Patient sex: M
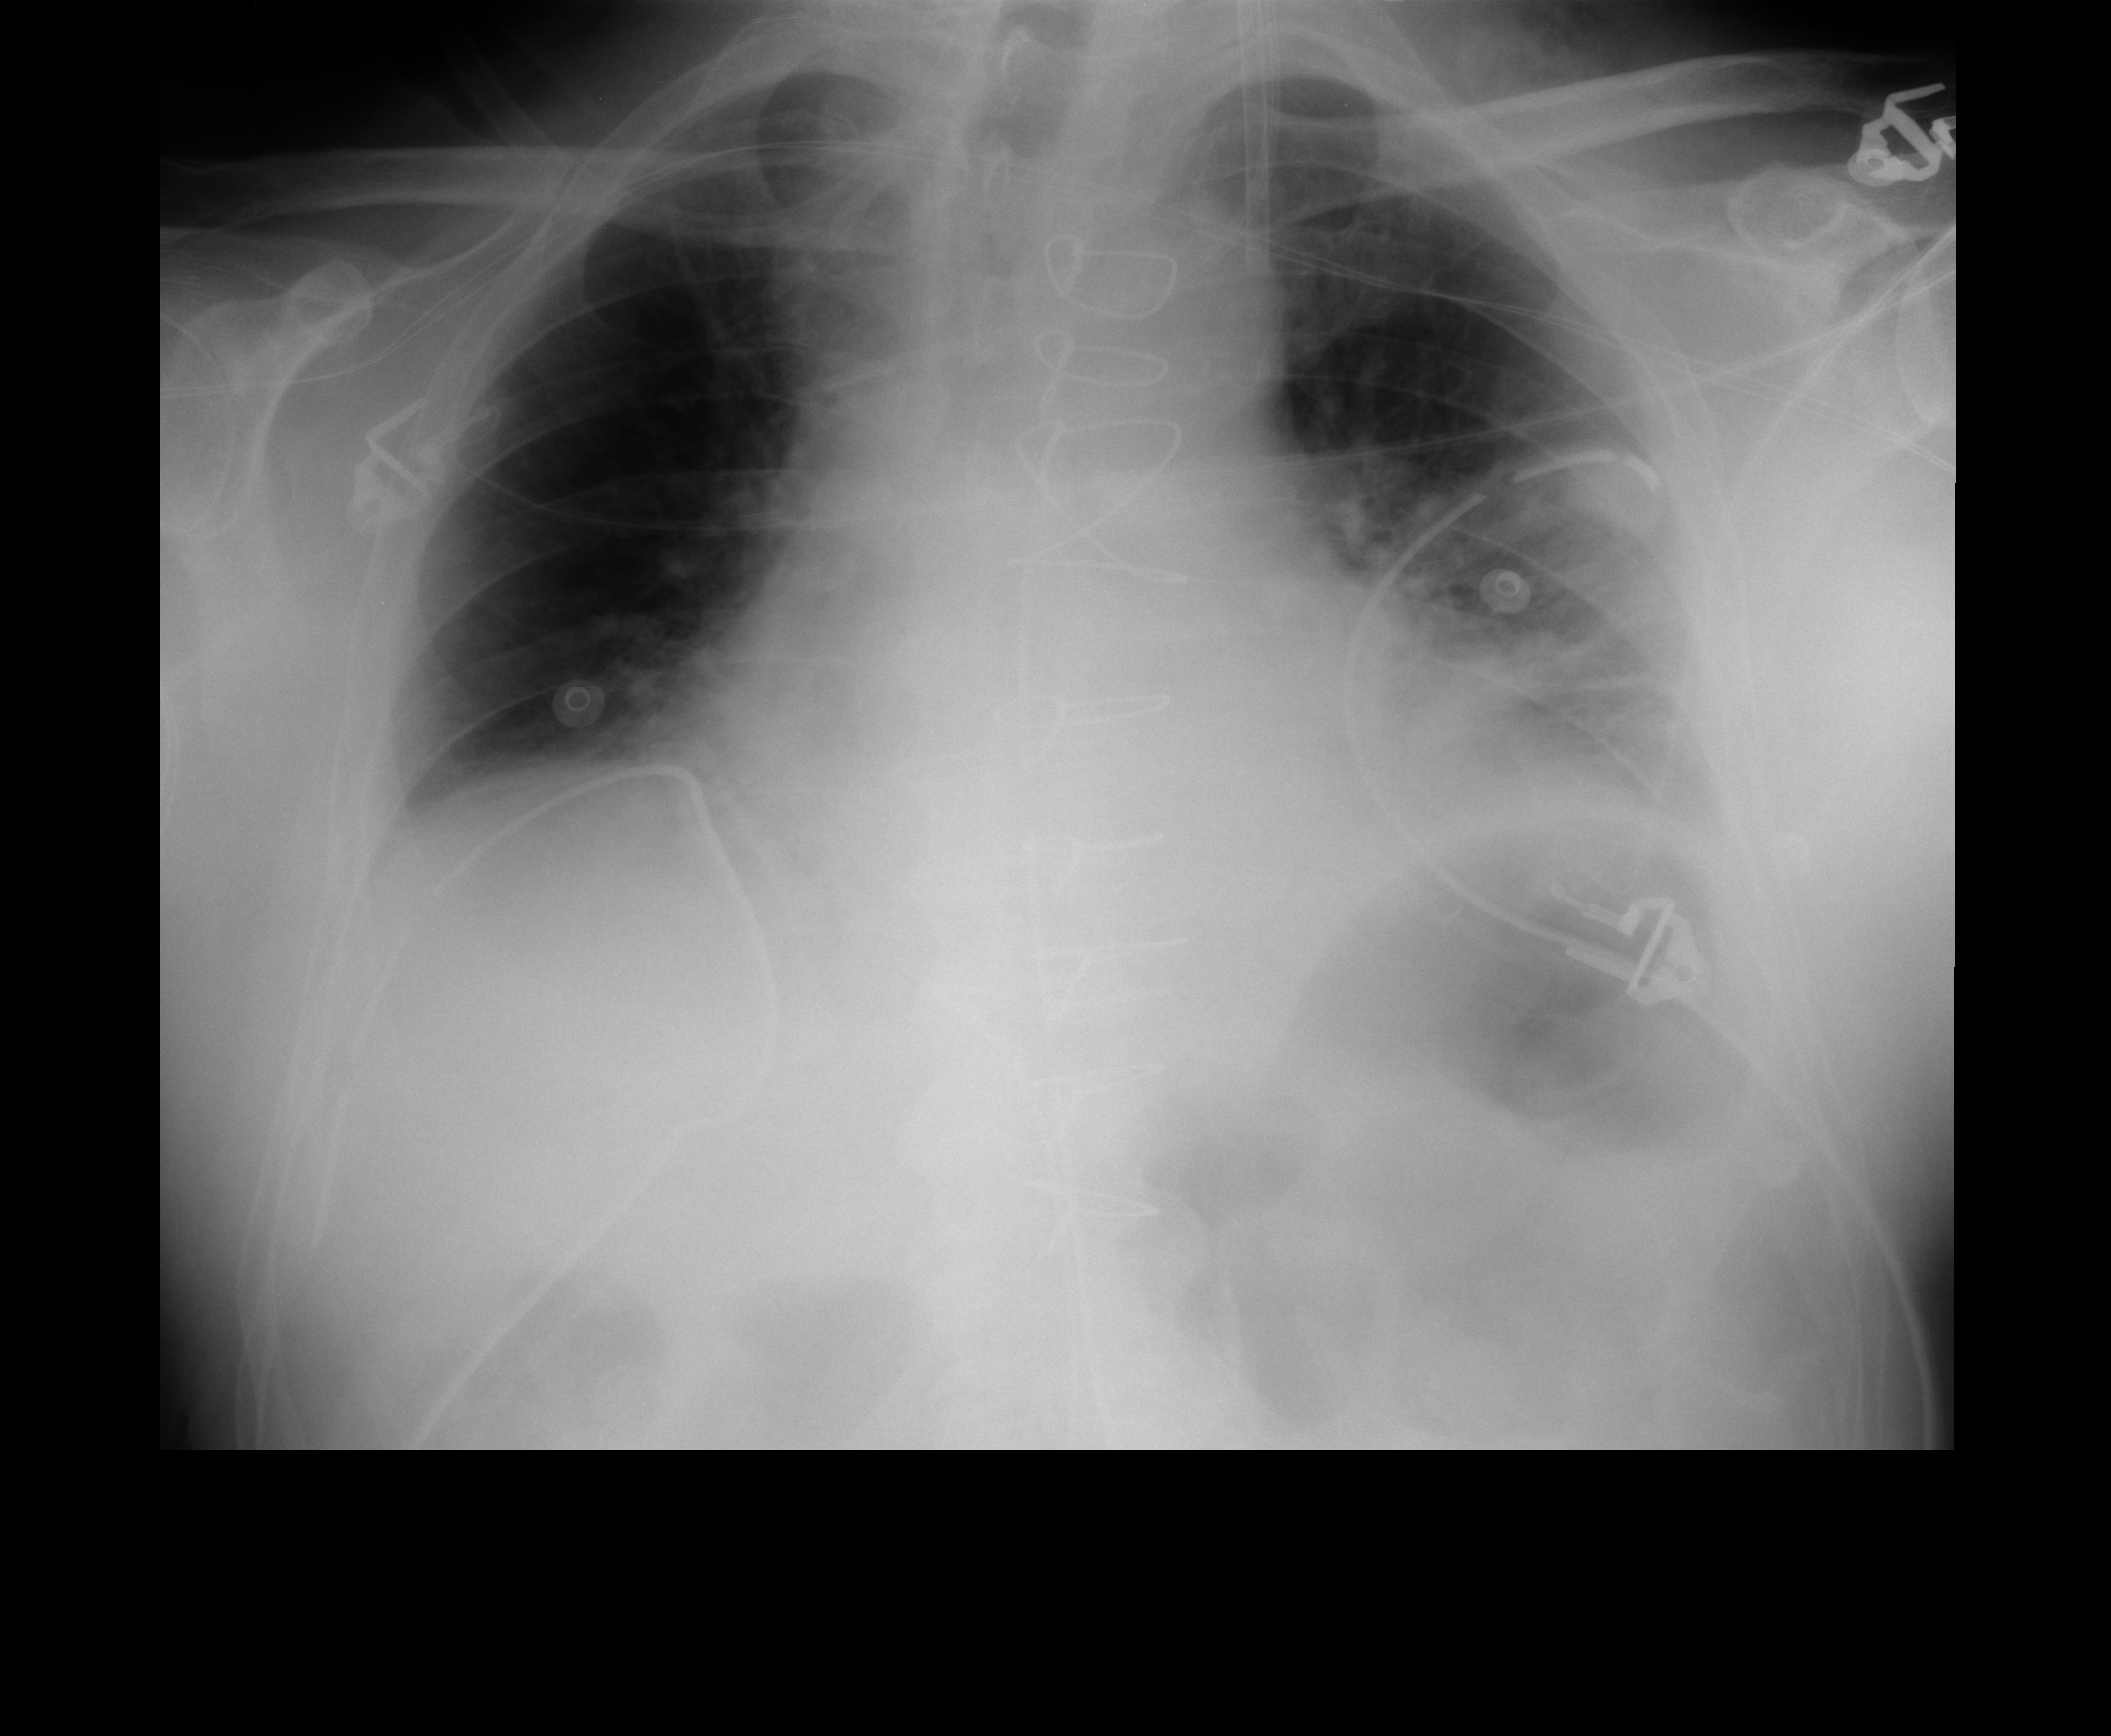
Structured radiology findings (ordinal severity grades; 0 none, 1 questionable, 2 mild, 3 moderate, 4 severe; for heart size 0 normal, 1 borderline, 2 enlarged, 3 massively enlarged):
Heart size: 0
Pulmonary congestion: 2
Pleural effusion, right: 2
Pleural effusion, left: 2
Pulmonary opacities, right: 0
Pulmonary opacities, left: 2
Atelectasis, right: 0
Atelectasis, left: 2